Current action and preconditions to check: trajectory_clear

Your task: For each precondition in the list above, predict whether it will hold at this action.

Consider the current scene as observed from the mobile robot's camera, and analyze the predicted future states of all dynamic agents (e.g., people, animals, vehicles, or any moving entities) within the NEXT SECOND.

IMPORTANT: Only answer "very likely" if you are absolutely certain—based on strong, clear evidence—that a dynamic agent will violate the precondition in the predicted future state. Do NOT answer "very likely" for unlikely, ambiguous, or low-probability risks.

Ask yourself for each precondition: Is there a high probability, with clear and convincing evidence, that the predicted future states of any dynamic agent will interfere with the predicted future state of the currently executing action within the NEXT SECOND, causing that precondition to fail?

Assess the risk level based on these predictions. Use "likely" or "very likely" if motions create a clear risk of interference.

Use "neutral" or "improbable" if agents are nearby but their predicted paths are clearly diverging or non-conflicting.

Failure Risk Categories: "very improbable", "improbable", "neutral", "likely", "very likely"

Answer Format: Output ONLY the probability_of_failure value from these categories: "very improbable", "improbable", "neutral", "likely", "very likely"

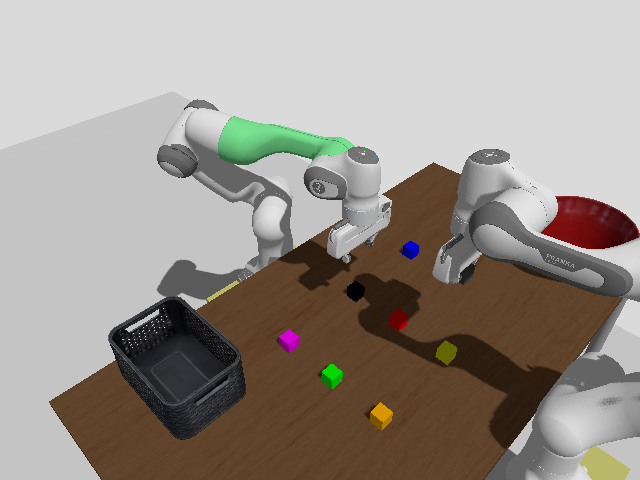

Answer: very improbable